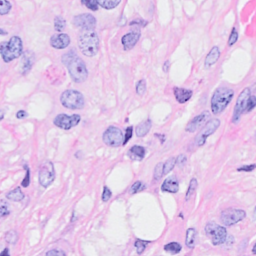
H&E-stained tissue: Breast